Field crop: maize
Growth stage: 2
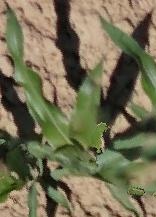
Species: maize